Question: How can I change Visual Studio's (2010 or 2012) cursor/caret ?
Something like this:

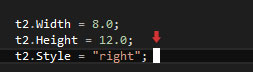
Answer: You can change the width of the cursor (caret) although it is a system global setting, not specific to Visual Studio.
(This is in Windows 7 - in other versions of Windows you may have to go hunting given how Microsoft like to change things. Alternatively, edit the registry setting ).